Brain MRI, t2w sequence, axial 2D slice.
Patient: age 50, sex F, weight 78 kg, height 1.78 m
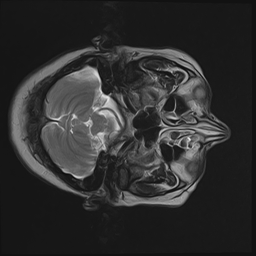